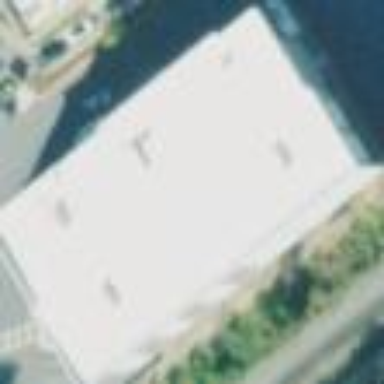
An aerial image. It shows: Building housing storage rental shop.